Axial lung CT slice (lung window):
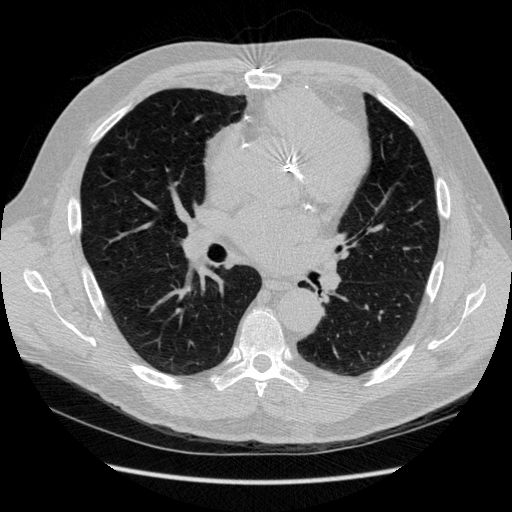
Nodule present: no